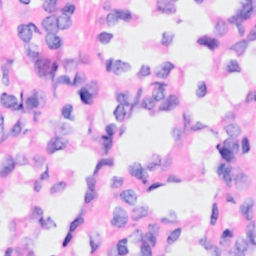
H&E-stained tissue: Breast